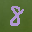
Label: 8